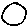
Label: circle